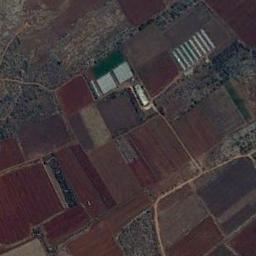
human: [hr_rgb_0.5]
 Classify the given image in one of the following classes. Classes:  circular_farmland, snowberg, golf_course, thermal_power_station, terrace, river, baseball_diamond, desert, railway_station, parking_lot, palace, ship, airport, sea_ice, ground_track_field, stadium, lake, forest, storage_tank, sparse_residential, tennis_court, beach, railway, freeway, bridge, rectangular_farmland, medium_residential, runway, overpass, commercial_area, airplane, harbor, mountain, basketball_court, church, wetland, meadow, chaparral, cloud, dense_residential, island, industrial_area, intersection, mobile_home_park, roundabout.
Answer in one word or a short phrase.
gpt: rectangular_farmland